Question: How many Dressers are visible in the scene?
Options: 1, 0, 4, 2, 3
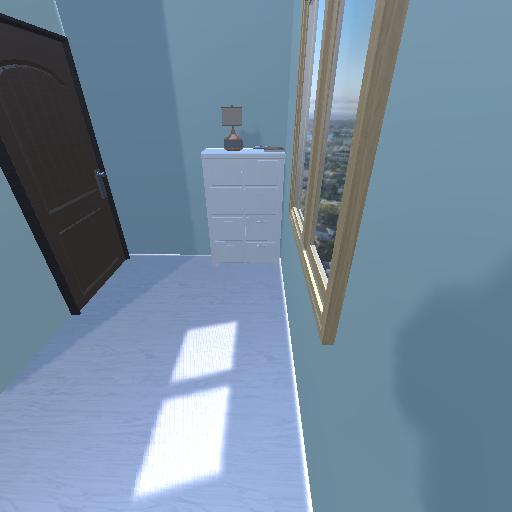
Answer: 1